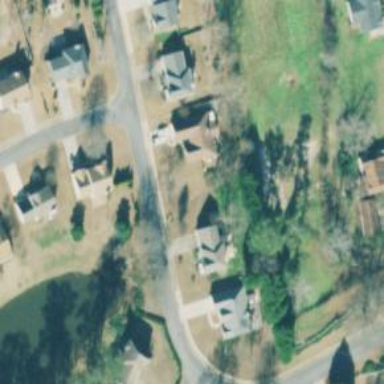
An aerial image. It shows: Residential road.